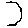
Label: hexagon